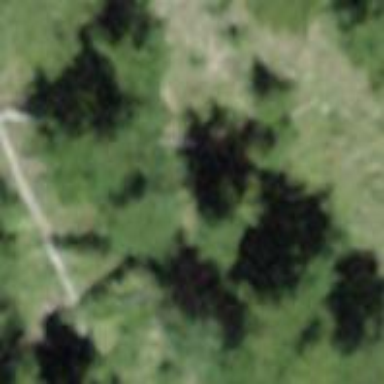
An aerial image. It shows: Forest area.